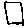
Label: square